Question: I am using Bootstrap CSS (Bootstrap v2.3.1). I am trying to display multiple progress bar on the page. For that i have written code as given below-
'''
<tbody>
<tr id="10">
<td>
<div class="progress progress-striped active span2" id="11">
<span style="color: rgb(68, 68, 68);">50%</span>
<div class="bar" style="width: 50%;" id="111"></div>
</div>
</td>
</tr>
<tr>
<td id="20">
<div class="progress progress-striped active span2" id="12">
<span style="color: rgb(68, 68, 68);">100%</span>
<div class="bar" style="width: 100%;" id="112"></div>
</div>
</td>
</tr>
</tbody>
'''
I have given 50 and 100 width value to these progress bar after that they show same color for both.

Color of first progress bar get reflected in second progress bar. Is there any mistake from my side?
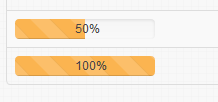
Answer: If you want to have different progress bar colors, use the classes 'progress-info, progress-success, progress-warning, progress-danger' as described in the <URL>:
'''
<div class="progress progress-info">
<div class="bar" style="width: 20%"></div>
</div>
<div class="progress progress-success">
<div class="bar" style="width: 40%"></div>
</div>
<div class="progress progress-warning">
<div class="bar" style="width: 60%"></div>
</div>
<div class="progress progress-danger">
<div class="bar" style="width: 80%"></div>
</div>
'''